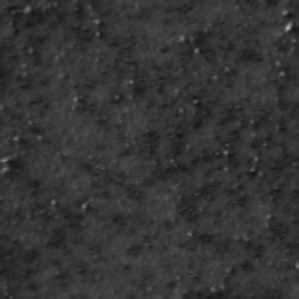
Label: frost